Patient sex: M
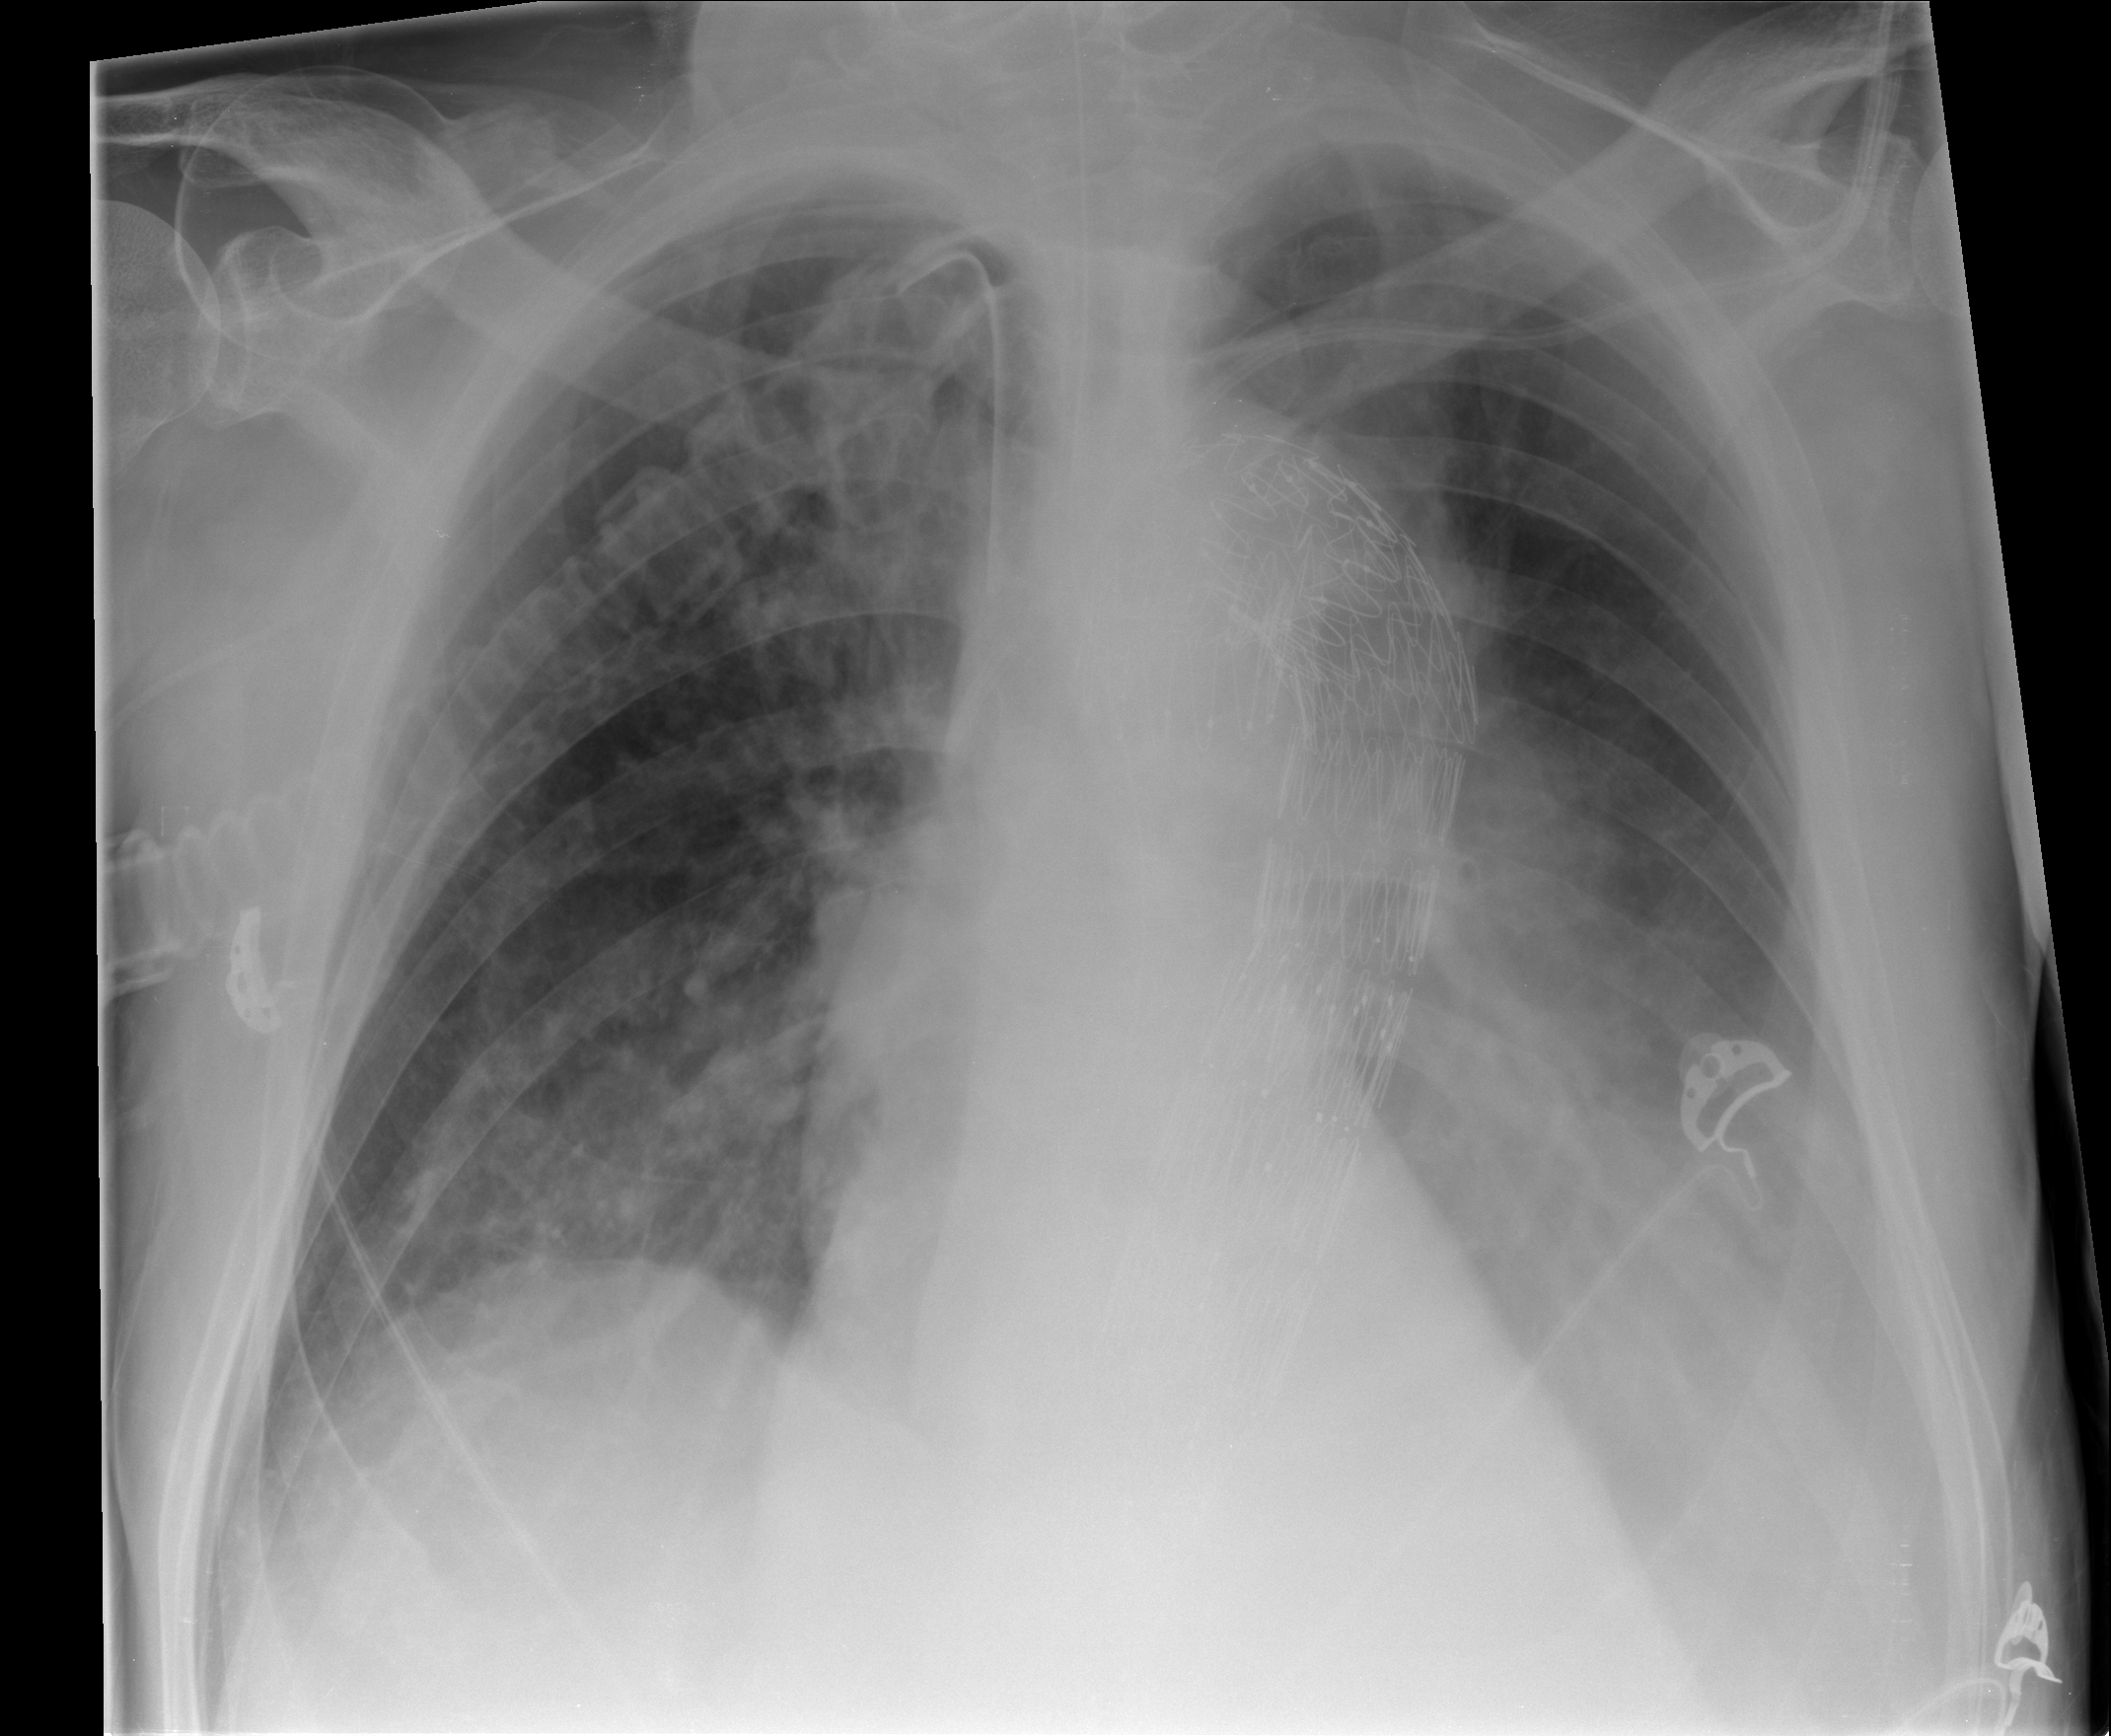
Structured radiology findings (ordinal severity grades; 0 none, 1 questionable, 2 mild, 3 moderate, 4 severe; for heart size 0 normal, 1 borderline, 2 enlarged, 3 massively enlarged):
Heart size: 1
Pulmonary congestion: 2
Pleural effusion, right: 0
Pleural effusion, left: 3
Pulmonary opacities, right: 1
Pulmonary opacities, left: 0
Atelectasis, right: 2
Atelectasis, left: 2